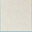
Piece: xx